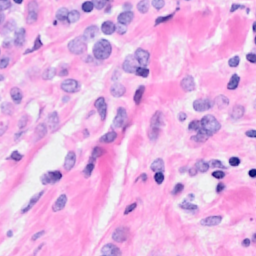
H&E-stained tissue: Breast